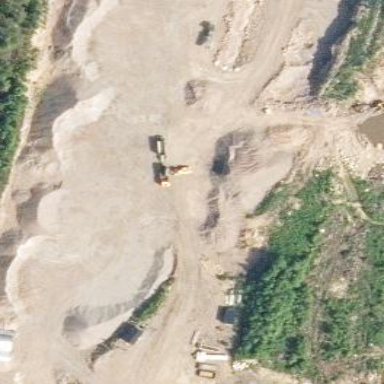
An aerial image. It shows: Quarry area with sand as the primary resource.